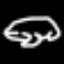
Label: frog